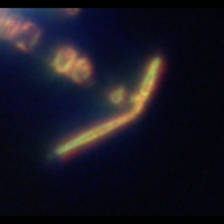
Taxon: Diatom_aggregate
Group: Diatoms